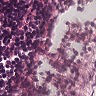
Metastatic tissue present: no